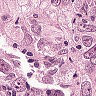
Metastatic tissue present: yes